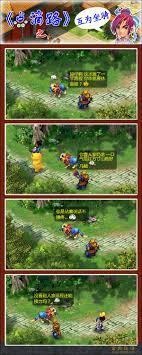
Label: nailong